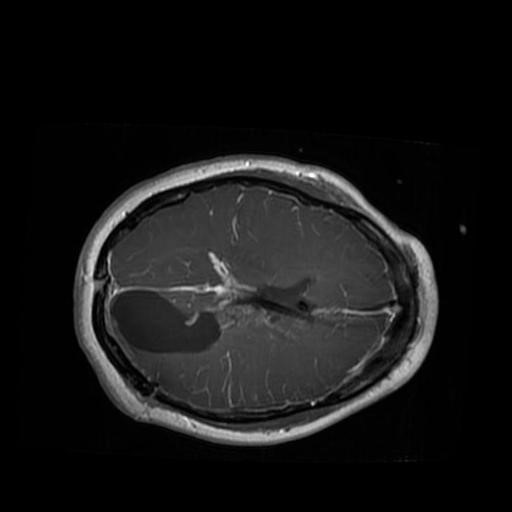
Label: brain_glioma